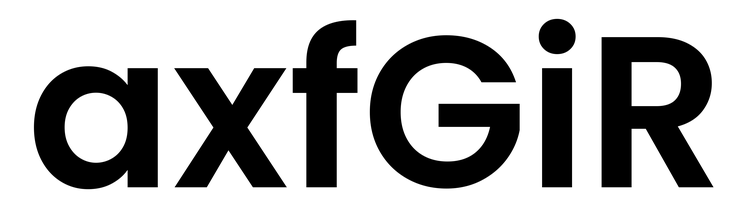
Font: Poppins-SemiBold